Field crop: maize
Growth stage: 2
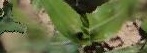
Species: maize